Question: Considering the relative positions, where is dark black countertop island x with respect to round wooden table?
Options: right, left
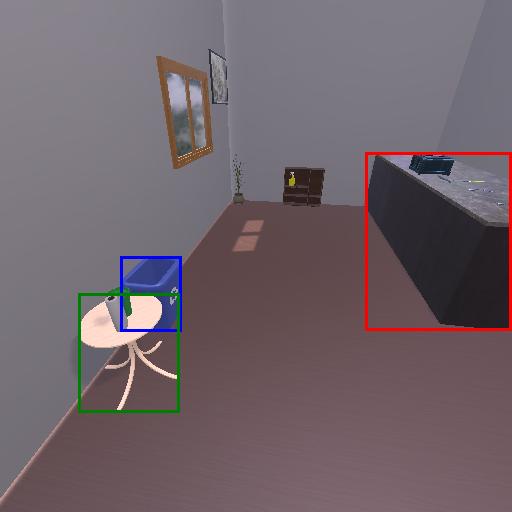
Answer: right